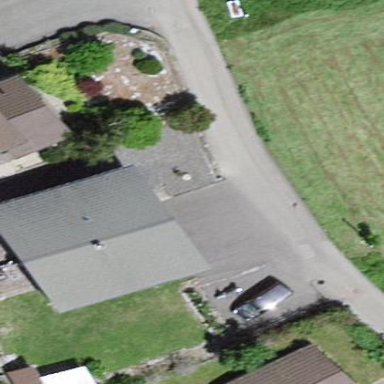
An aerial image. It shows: Simple house.